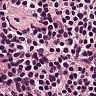
Metastatic tissue present: no